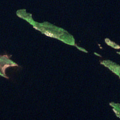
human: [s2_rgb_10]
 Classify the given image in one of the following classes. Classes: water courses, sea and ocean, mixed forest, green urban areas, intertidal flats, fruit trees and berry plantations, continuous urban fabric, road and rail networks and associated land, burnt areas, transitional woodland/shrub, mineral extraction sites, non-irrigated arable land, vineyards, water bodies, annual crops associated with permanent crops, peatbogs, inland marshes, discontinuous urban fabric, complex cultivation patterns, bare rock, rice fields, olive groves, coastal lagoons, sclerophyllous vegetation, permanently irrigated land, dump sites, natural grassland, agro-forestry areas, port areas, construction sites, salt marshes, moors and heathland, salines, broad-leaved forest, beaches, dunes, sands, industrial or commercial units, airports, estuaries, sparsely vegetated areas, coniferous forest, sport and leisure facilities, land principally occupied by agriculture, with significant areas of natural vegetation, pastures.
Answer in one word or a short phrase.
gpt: broad-leaved forest, mixed forest, water bodies